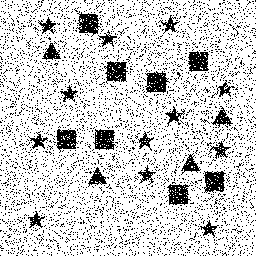
Squares: 8
Triangles: 4
Stars: 12
Total shapes: 24